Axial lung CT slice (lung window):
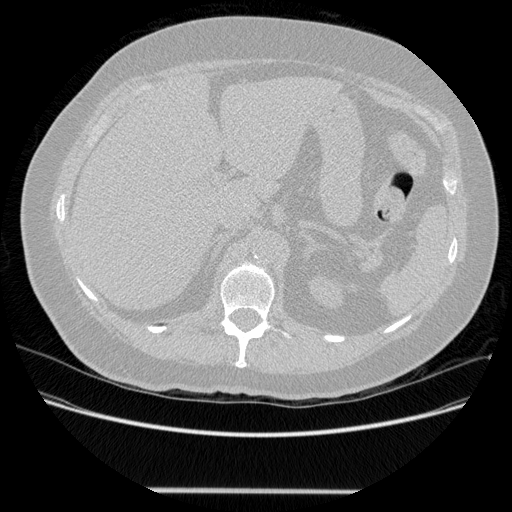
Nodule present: no